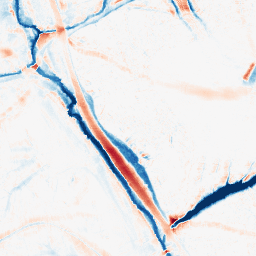
Category: morphological
Decomposition family: morphological_ellipse
Decomposition parameters: operation: average
width: 20
height: 20
Upsampling method: lanczos
Upsampling parameters: scale: 4
Upsampling scale: 4